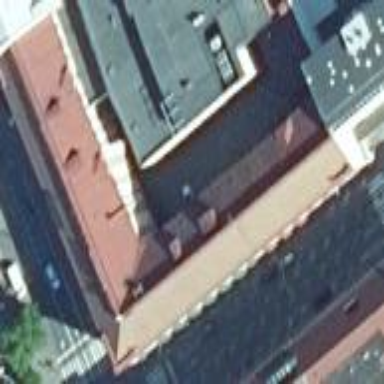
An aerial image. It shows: Gabled-roof apartment building with red metal roof. The building itself is painted in lavenderblush color.